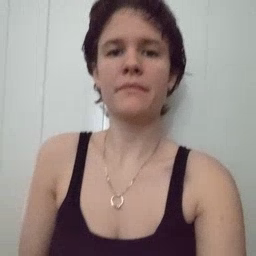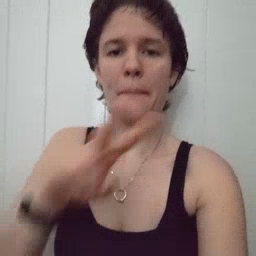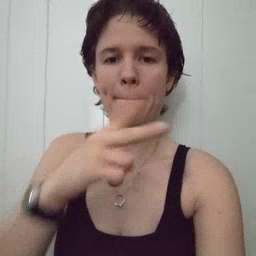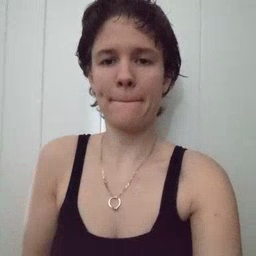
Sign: fall